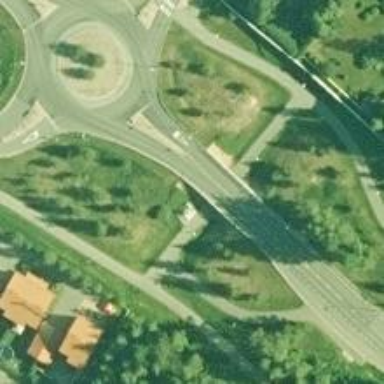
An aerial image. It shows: Cycleway.